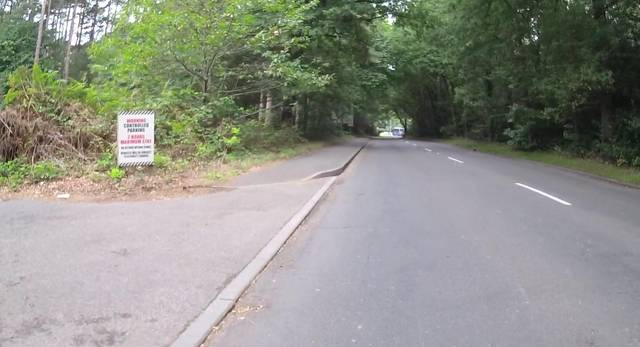
Region: United Kingdom
Coordinates: 51.331, -0.5448